Question: In "Targeting" section of a Firebase A/B test, you be able to target by :
> The version of the app (can vary by platform)

Is this supposed to use 'versionCode''versionName' on Android? Simple question, yet I can't find the answer anywhere, and the <URL> is useless in this regard.
My initial assumption was that it uses the numeric version code (e.g. 789). But I've tried both that and version name (e.g. 5.5.1), and seems to work -- "0 users exposed"! (Or the delay before the report updates is very long.)
I've also been assuming that Firebase SDK automatically reads the version info, and it's not up to you as developer to programatically set it, but please correct me if I'm wrong!
I'm using Remote Config based A/B tests, should it make any difference.
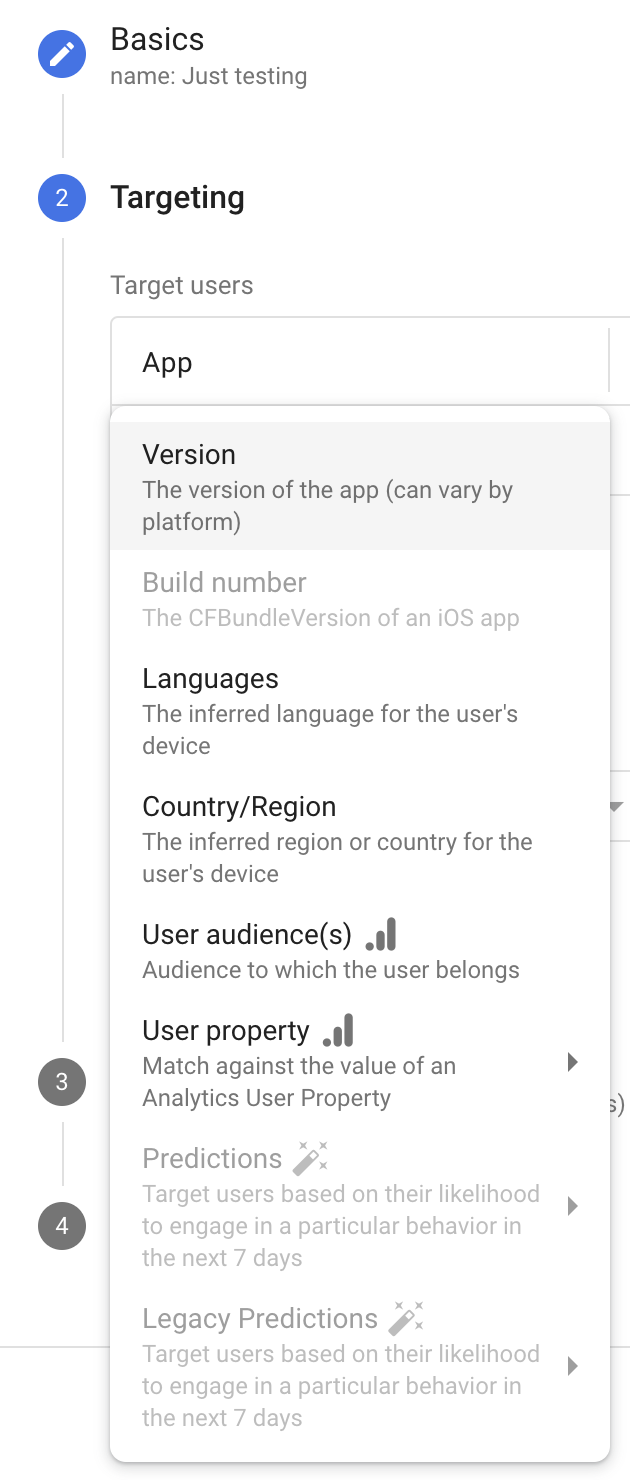
Answer: Right, turns out it uses 'versionName'. (Experiment data was coming in with a long delay so it was hard to tell.)
You can use exact matches, "contains", and regexes:
<URL>